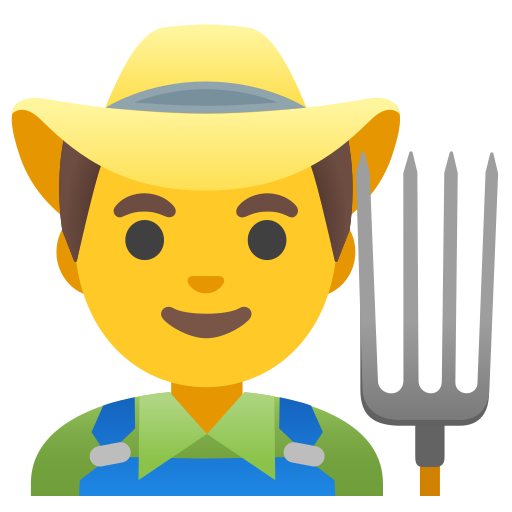
Emoji: 👨‍🌾